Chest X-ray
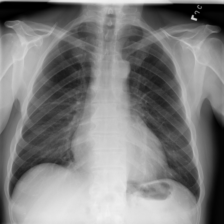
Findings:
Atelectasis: negative
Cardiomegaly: negative
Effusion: negative
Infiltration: negative
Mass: negative
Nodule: negative
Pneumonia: negative
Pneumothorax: negative
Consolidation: negative
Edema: negative
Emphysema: negative
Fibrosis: negative
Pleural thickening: negative
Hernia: negative